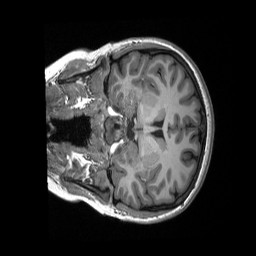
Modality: T1w
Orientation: coronal
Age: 19
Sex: female
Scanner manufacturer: siemens
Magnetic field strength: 3 T
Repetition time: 2.3 s
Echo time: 0.00298 s